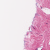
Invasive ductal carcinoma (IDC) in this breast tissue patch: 0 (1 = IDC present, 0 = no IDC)